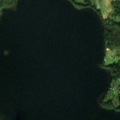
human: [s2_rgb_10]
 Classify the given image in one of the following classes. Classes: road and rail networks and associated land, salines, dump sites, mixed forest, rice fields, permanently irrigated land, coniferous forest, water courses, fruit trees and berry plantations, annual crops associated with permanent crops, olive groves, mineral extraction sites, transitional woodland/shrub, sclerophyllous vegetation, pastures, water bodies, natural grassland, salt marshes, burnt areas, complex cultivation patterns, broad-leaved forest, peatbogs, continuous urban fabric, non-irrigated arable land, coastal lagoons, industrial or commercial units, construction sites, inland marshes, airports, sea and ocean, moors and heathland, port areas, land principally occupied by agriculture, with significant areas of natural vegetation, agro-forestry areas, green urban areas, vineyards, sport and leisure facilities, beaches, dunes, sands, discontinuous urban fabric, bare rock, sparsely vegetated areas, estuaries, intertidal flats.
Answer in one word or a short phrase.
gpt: non-irrigated arable land, land principally occupied by agriculture, with significant areas of natural vegetation, water bodies